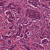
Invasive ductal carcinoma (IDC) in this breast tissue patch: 1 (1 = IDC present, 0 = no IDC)